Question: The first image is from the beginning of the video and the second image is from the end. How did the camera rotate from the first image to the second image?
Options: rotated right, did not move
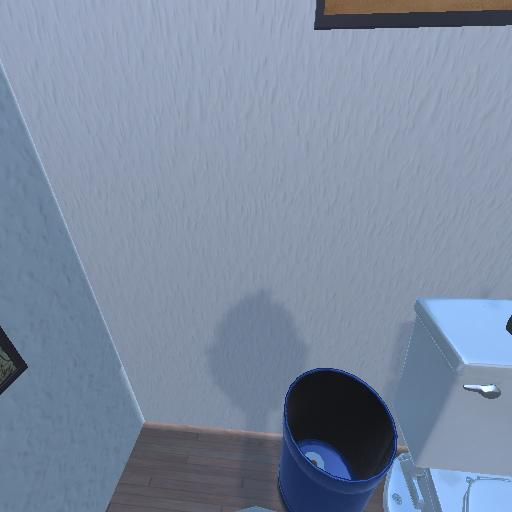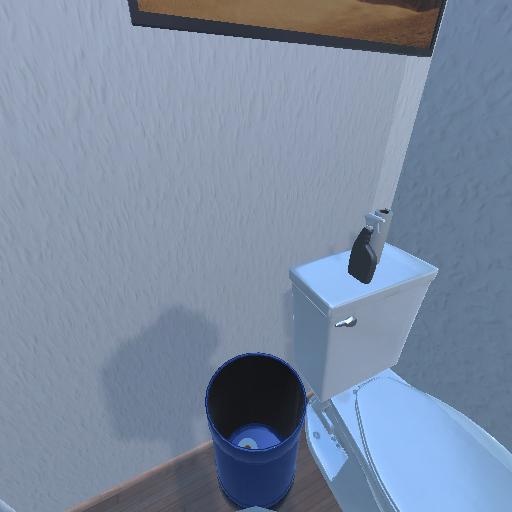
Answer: rotated right